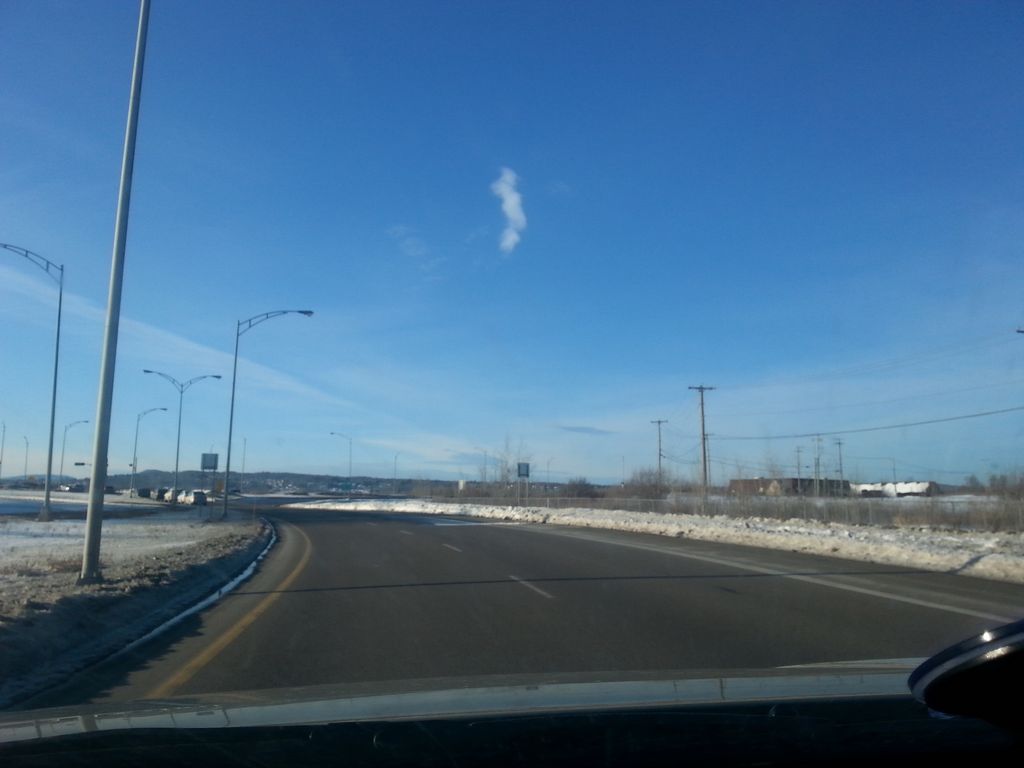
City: quebec_city